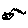
Label: cat